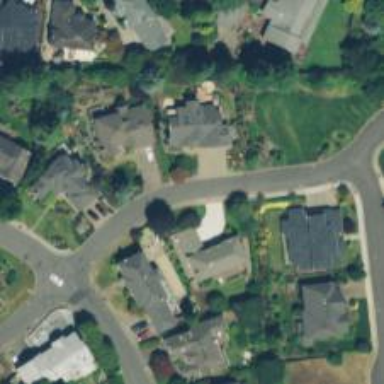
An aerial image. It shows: Residential road with sidewalk on the left.